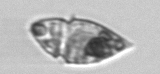
Label: Amphidinium